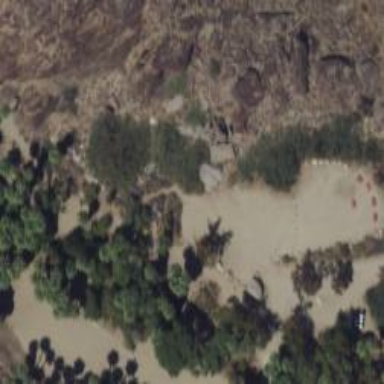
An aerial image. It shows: Big stone archaeological site of historical significance.